Field crop: maize
Growth stage: 2
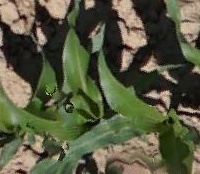
Species: maize